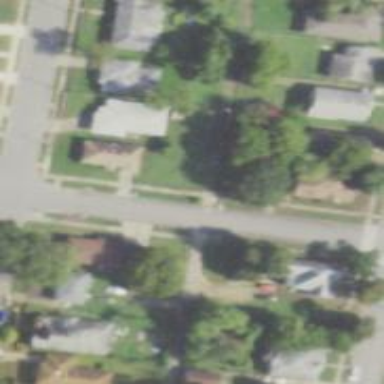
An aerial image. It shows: Residential road.